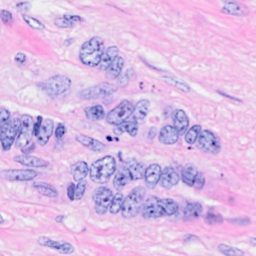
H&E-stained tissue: Breast